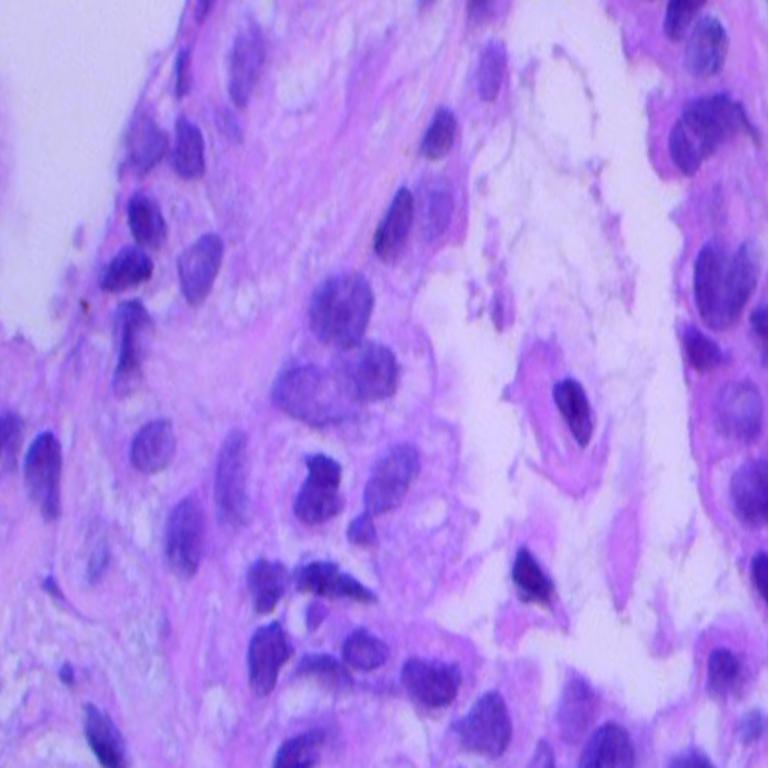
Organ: lung
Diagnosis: adenocarcinomas